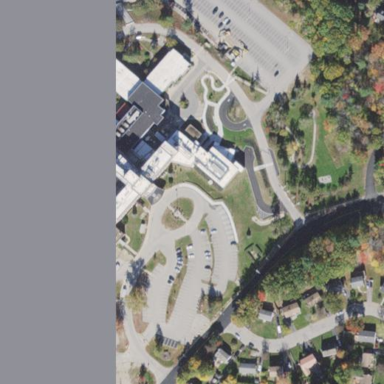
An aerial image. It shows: Healthcare facility identified as hospital.